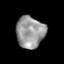
Tissue: prostate
Cell type: T cells
Senescence score: 0.3603
Nuclear area (px): 880
Mean DAPI intensity: 151.55